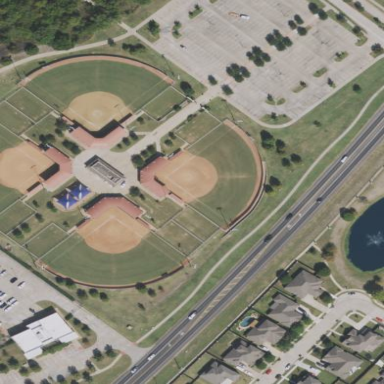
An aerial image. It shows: Grass pitch designated for softball.